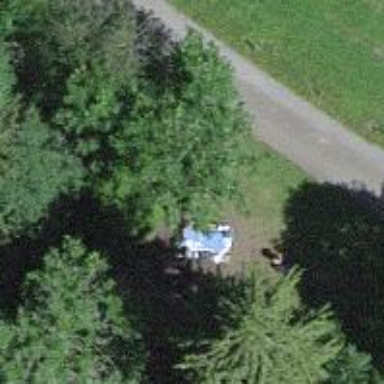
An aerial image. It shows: BBQ amenity.